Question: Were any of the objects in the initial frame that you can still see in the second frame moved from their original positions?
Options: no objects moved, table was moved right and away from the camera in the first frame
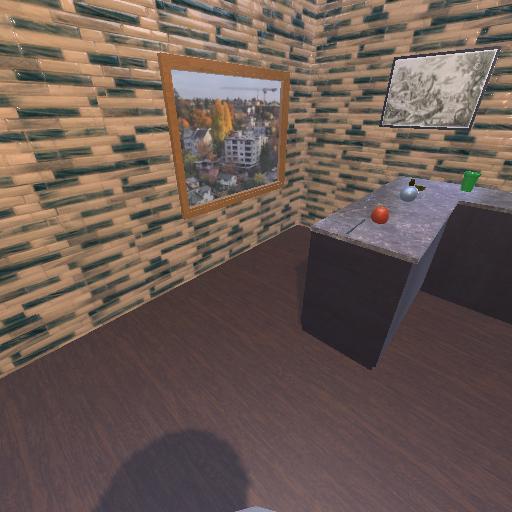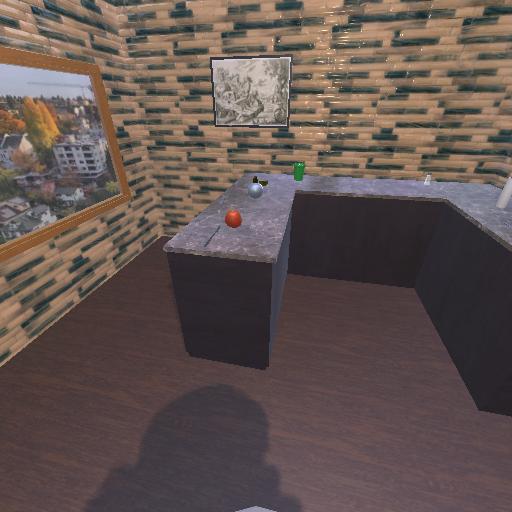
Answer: no objects moved